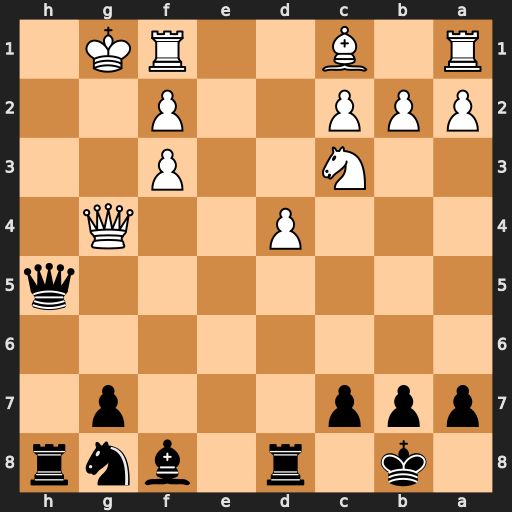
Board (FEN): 1k1r1bnr/ppp3p1/8/7q/3P2Q1/2N2P2/PPP2P2/R1B2RK1
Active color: b
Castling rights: -
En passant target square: -
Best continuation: Qh1#